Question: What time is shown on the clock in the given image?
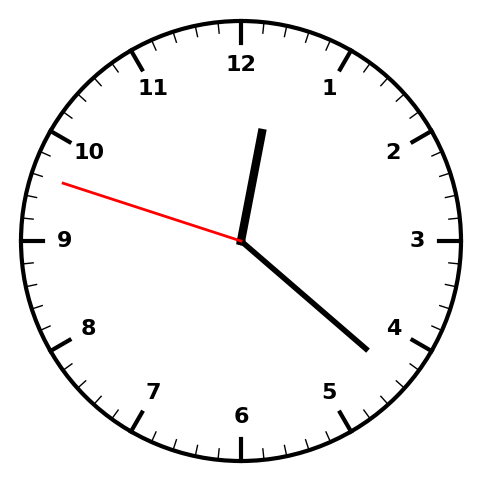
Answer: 12:21:48